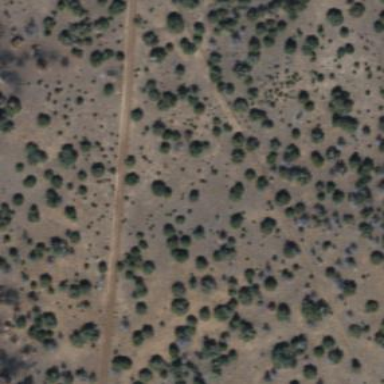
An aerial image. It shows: Area covered in scrub vegetation.